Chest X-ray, AP view. Patient: 6 years old, sex M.
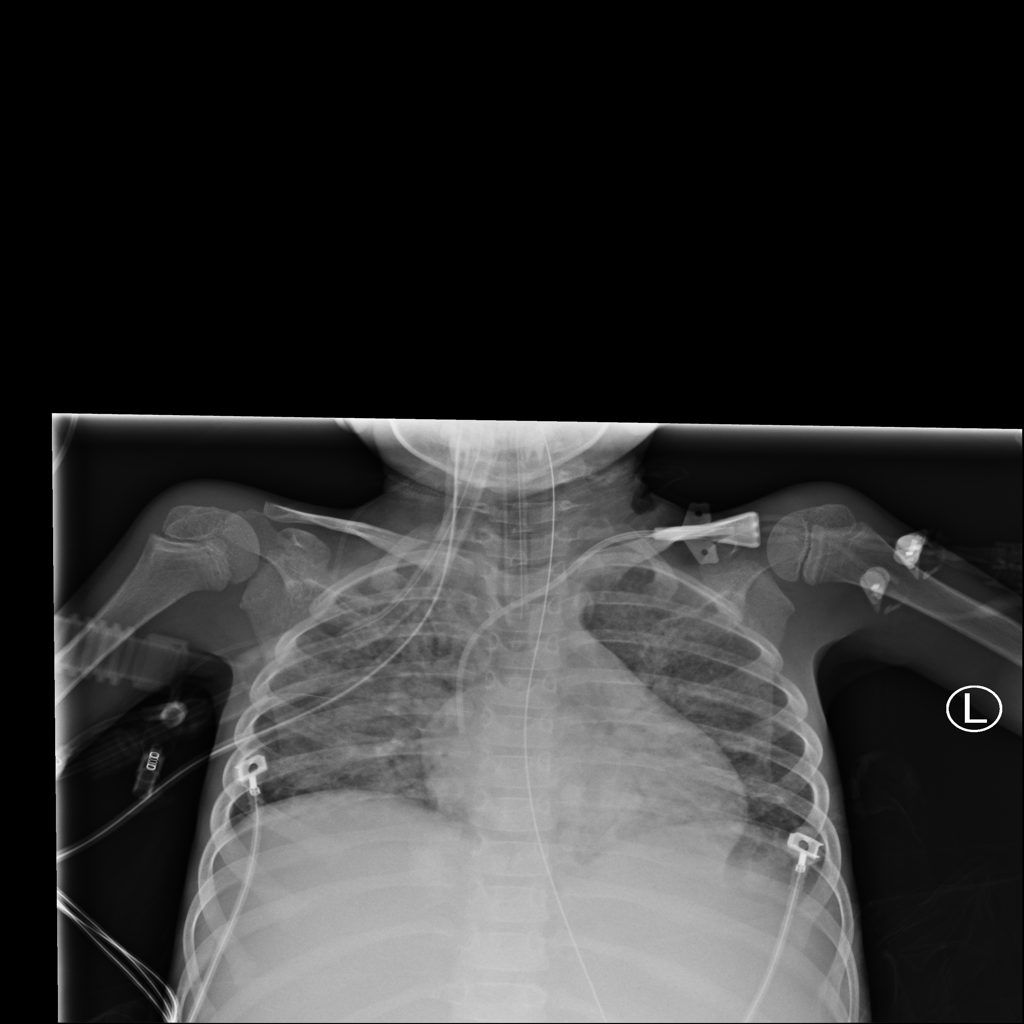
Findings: No Finding